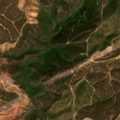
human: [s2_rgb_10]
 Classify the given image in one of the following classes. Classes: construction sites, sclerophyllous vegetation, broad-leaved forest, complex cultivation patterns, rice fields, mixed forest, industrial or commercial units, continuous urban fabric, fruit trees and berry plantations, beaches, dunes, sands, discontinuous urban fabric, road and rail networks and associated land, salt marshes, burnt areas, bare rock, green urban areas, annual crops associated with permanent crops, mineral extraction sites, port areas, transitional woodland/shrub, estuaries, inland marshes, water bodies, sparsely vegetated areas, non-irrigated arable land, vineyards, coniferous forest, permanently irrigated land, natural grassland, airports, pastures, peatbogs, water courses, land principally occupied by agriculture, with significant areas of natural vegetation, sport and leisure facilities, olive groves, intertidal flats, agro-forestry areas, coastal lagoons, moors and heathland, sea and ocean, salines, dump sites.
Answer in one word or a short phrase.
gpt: broad-leaved forest, transitional woodland/shrub